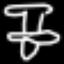
Label: airplane